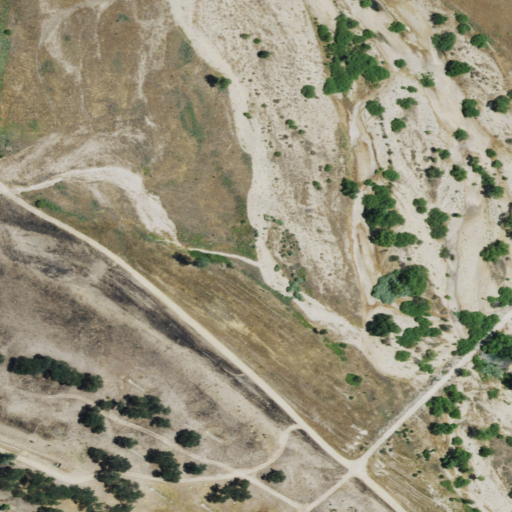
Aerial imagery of valley in California named Lugo Canyon containing grassland, herbaceous wetlands, open water, and shrub